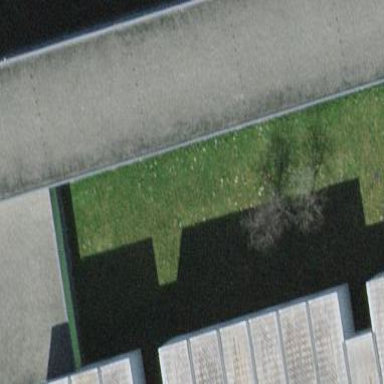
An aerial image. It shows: School building.